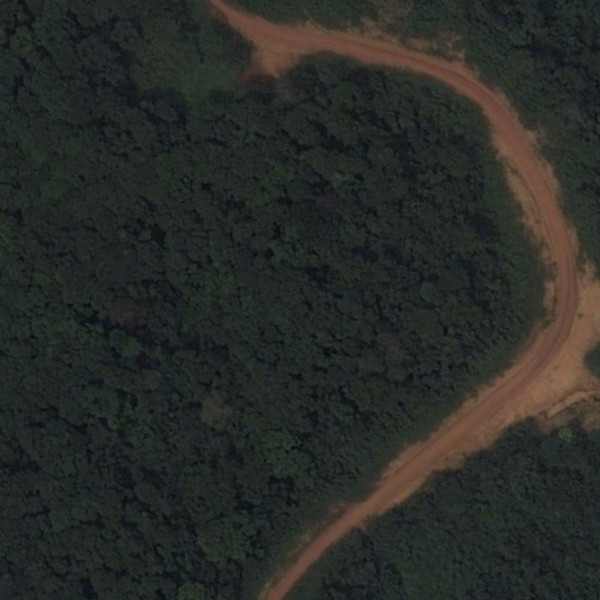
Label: Forest